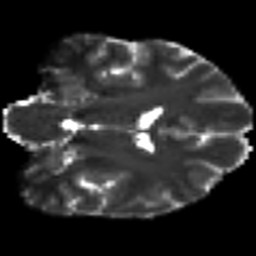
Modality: T2w
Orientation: coronal
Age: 24
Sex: male
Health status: healthy
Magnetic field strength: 3 T
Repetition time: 9 s
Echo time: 0.093 s